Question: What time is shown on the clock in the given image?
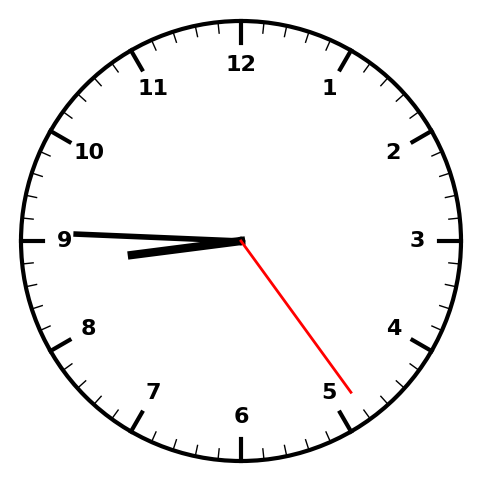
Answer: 08:45:24